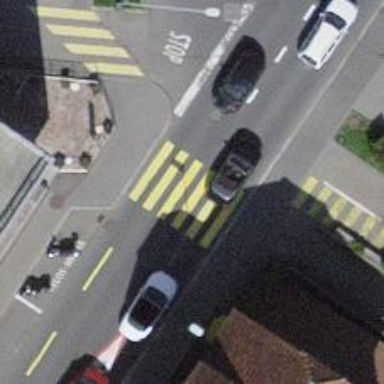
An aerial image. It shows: Pedestrian crossing with zebra markings on the footway.